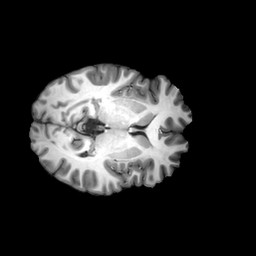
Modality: T1w
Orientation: axial
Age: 33
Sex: female
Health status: ill